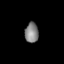
Tissue: lung
Cell type: Epithelial cells
Senescence score: 0.2083
Nuclear area (px): 268
Mean DAPI intensity: 129.746